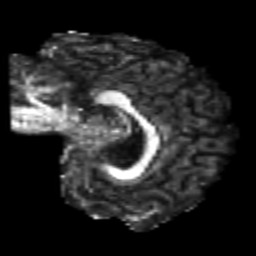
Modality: FA
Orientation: sagittal
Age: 26
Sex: male
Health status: healthy
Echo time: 0.074 s